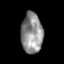
Tissue: skin
Cell type: Epithelial cells
Senescence score: 0.2664
Nuclear area (px): 854
Mean DAPI intensity: 143.208